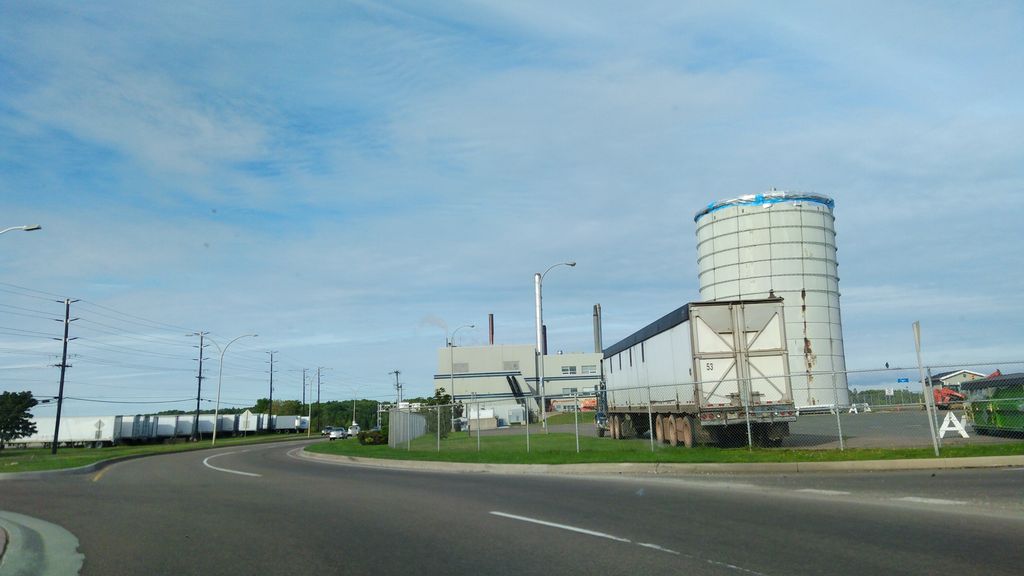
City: charlottetown